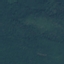
Land use / land cover class: Forest